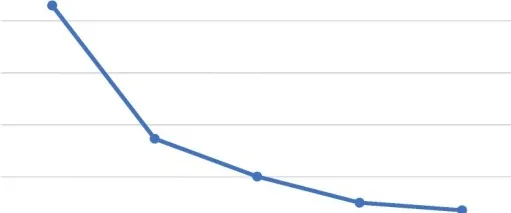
Post surgical measurements of b-hCG following total abdominal hysterectomy with bilateral salpingo-oophorectomy (POD: post-operative day).
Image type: chart (chart)